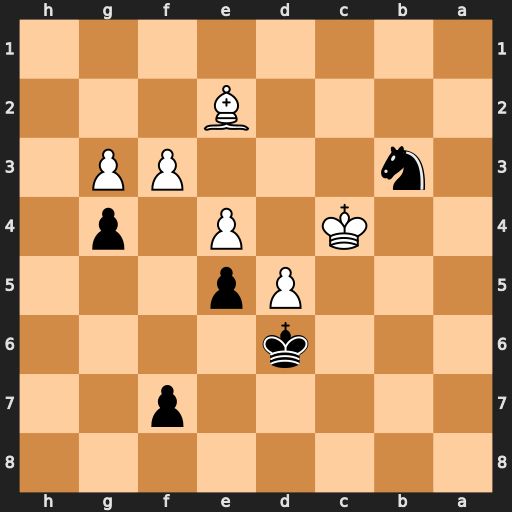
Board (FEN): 8/5p2/3k4/3Pp3/2K1P1p1/1n3PP1/4B3/8
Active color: b
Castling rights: -
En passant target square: -
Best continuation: gxf3 Bd3 Nc5